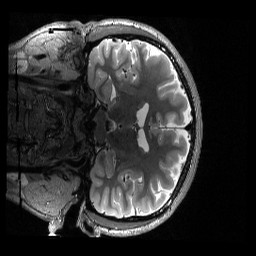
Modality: T2w
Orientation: coronal
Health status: healthy
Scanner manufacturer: siemens
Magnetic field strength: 3 T
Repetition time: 3.2 s
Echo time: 0.563 s